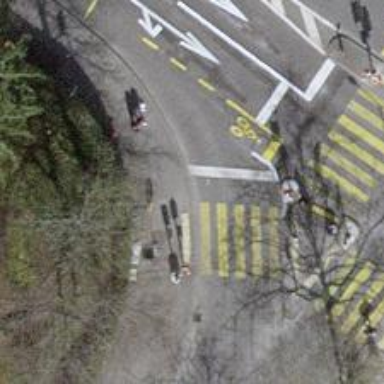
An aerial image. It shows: Crossing with traffic signals.